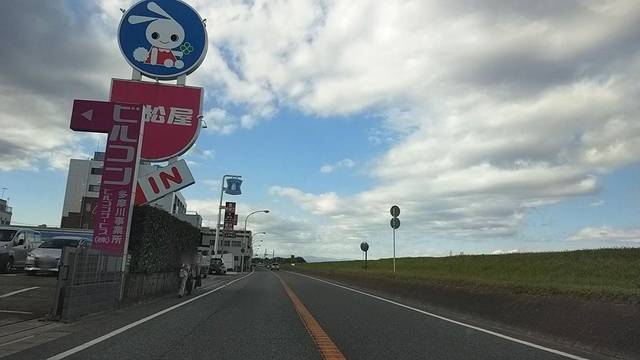
Region: Japan
Coordinates: 35.612, 139.613